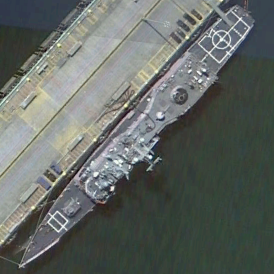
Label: cruiser